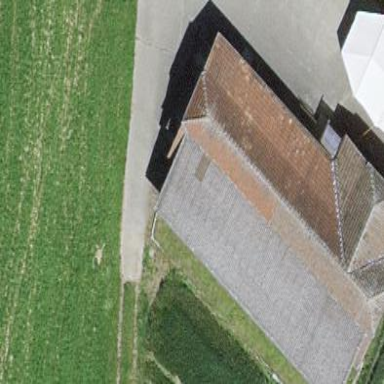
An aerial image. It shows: Shooting sport building.